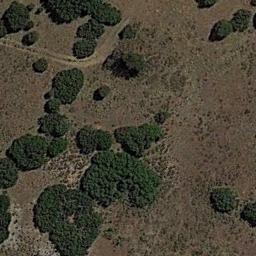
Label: chaparral